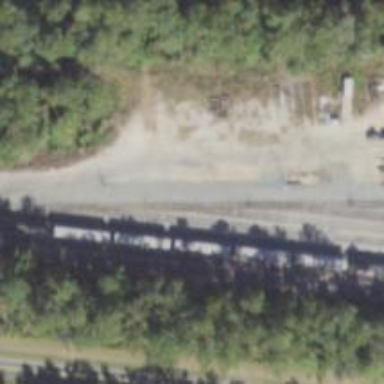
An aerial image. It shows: Railway yard.